Question: I am building a website that uses a subscript 2 a lot, as in H2O. The 2 is created with the HTML code 2 rather than the tag.
Here's the problem, in Internet Explorer there is a large space after the 2. How can I fix this with #css ?
Screenshot of site in IE9

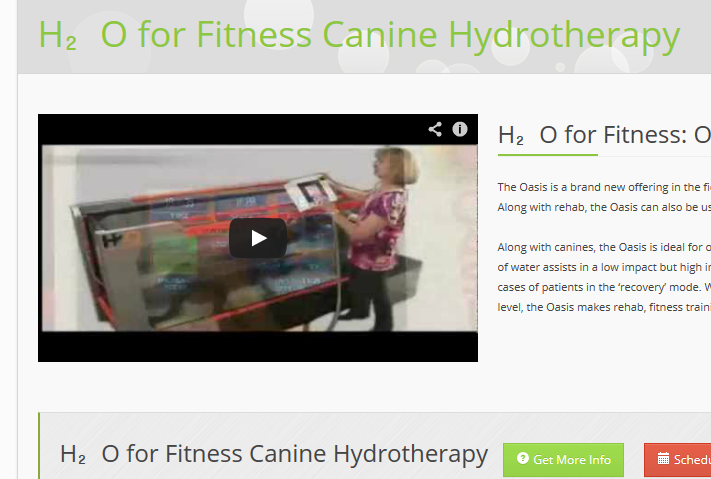
Answer: This is a font problem. There is no perfect solution, because <URL>.
There are two ways to deal with this.
You can list down your preferred fallback fonts in the 'font-family' declaration. In your CSS rule for 'body', instead of just 'font-family: 'Open Sans'', you could use e.g.
'''
font-family: 'Open Sans', 'Calibri', 'Arial Unicode MS', 'DejaVu Sans', 'FreeSans',
'Lucida Sans Unicode';
'''
It's difficult to say what you should put into the list and in which order, but the above should cover almost all browsing situations, with tolerable rendering results. There is still the problem that you would mix glyphs from different fonts, so the result won't really be . For optimal results, the subscript should come from the same font as other characters.
Another way is to use a different basic font instead of Open Sans. Among Google fonts, you might consider Source Sans Pro. It is a nice sans-serif font family, with many typefaces (with weights starting at 200), and it contains SUBSCRIPT TWO; you need to check the box "Latin Extended (latin-ext)" when selecting it at Google Web Fonts, otherwise SUBSCRIPT TWO won't be included.